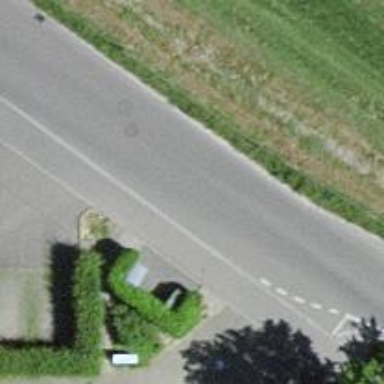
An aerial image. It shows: Public transport stop position.